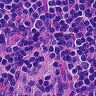
Metastatic tissue present: no